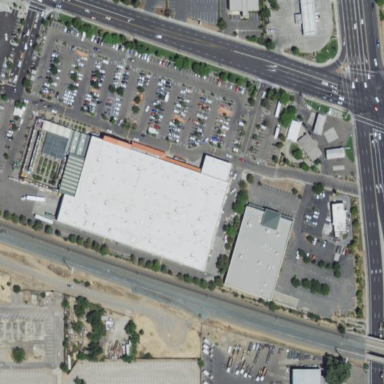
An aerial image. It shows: Retail area.